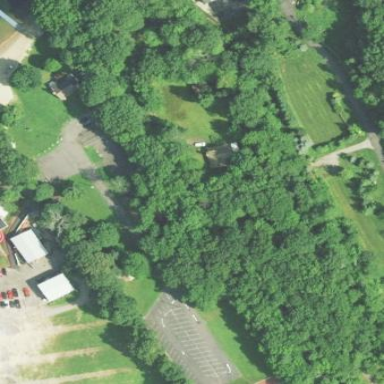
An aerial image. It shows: Existing preserved open space in the woodland.